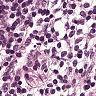
Metastatic tissue present: no